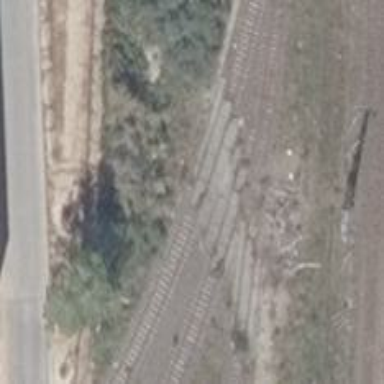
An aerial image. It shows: Disused railway spur line.